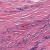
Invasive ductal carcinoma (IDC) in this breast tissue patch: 1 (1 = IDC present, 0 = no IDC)